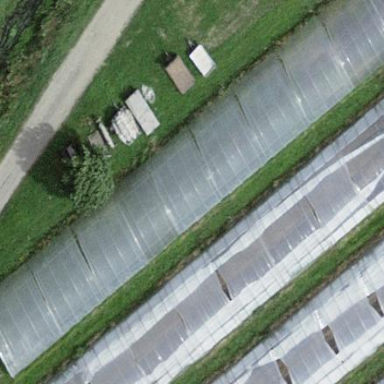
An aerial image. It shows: Greenhouse.